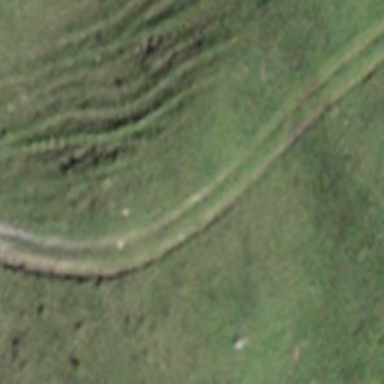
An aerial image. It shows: Track with grade 5 tracktype.